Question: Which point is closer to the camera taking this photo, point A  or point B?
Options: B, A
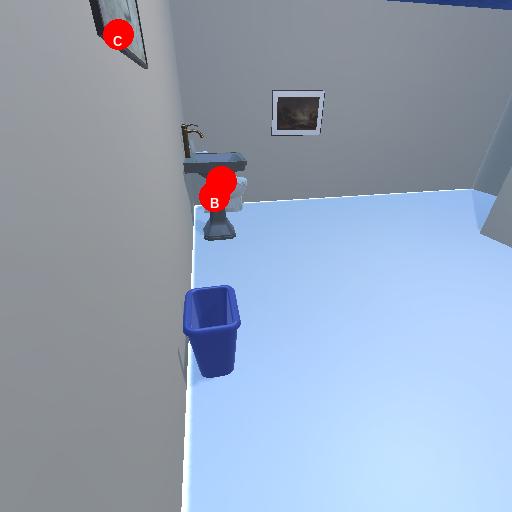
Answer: B